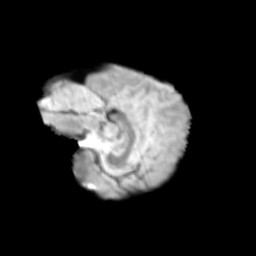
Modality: T2w
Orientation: sagittal
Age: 10
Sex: male
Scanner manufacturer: siemens
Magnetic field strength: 3 T
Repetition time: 3.8 s
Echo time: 0.07 s